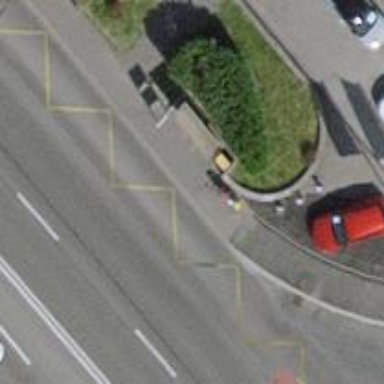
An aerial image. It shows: Asphalt sidewalk with platform for public transport. The platform has shelter.